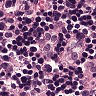
Metastatic tissue present: no